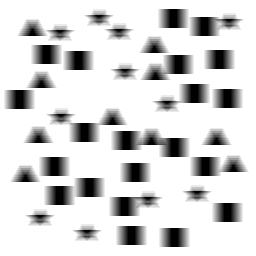
Squares: 21
Triangles: 10
Stars: 11
Total shapes: 42